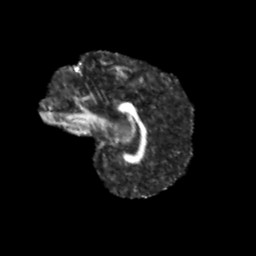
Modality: FA
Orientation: sagittal
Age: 11
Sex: male
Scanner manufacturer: siemens
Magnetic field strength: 3 T
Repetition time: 3.8 s
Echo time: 0.07 s